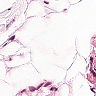
Metastatic tissue present: no